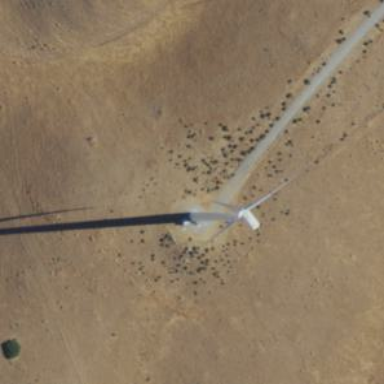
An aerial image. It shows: Wind generator powered by horizontal-axis wind turbine.